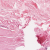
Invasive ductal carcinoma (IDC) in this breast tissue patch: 0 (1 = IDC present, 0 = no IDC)